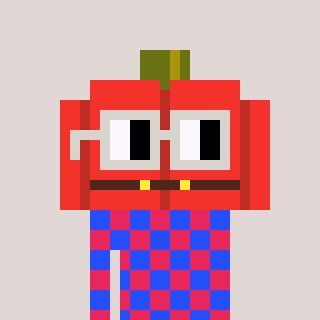
a pixel art character with square light gray glasses, a pumpkin-shaped head and a redpinkish-colored body on a warm background